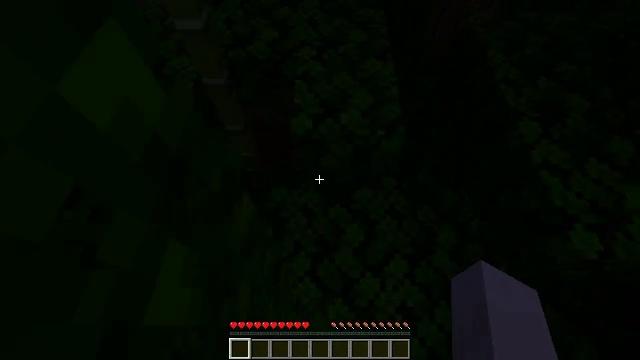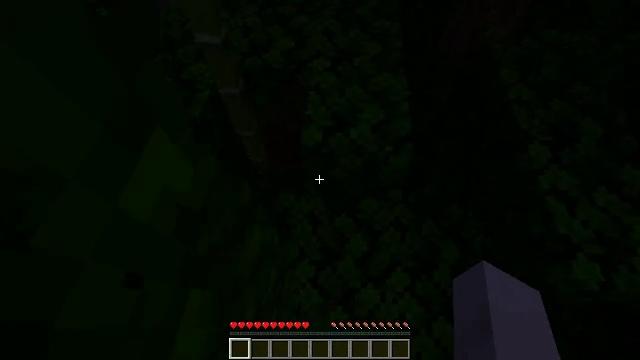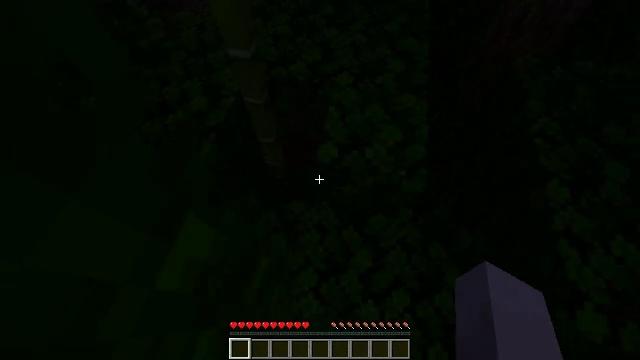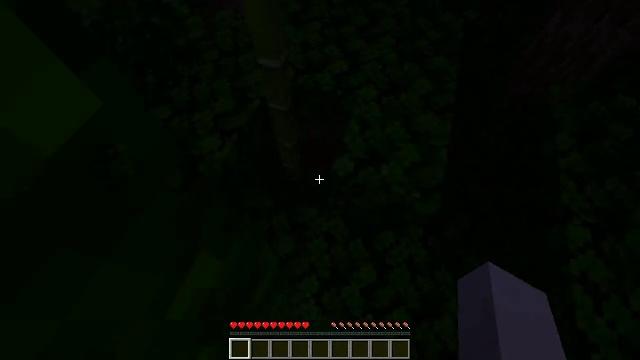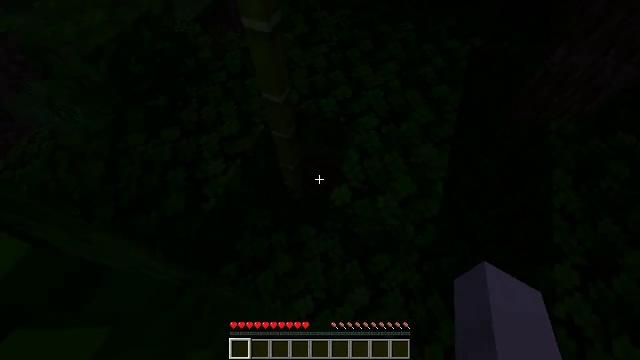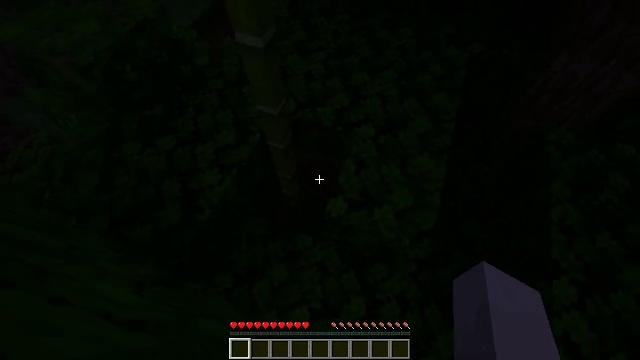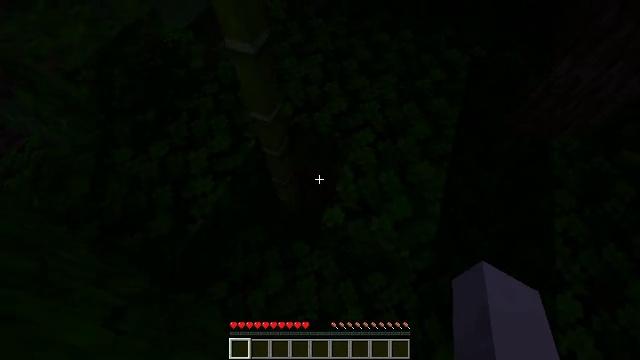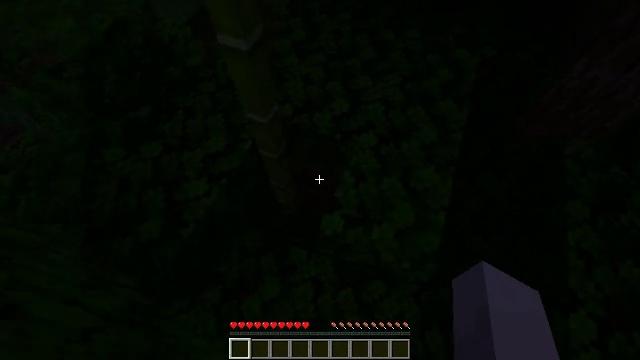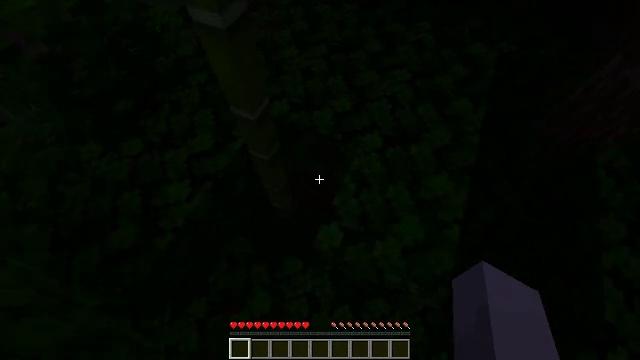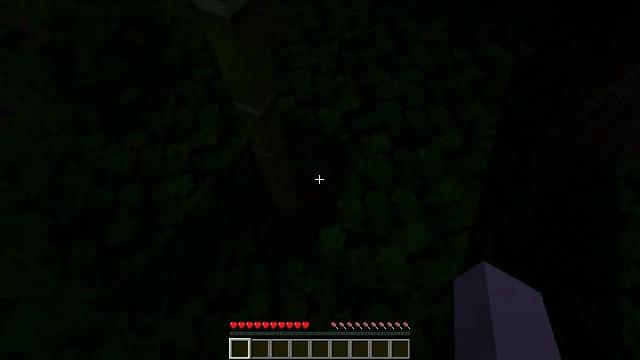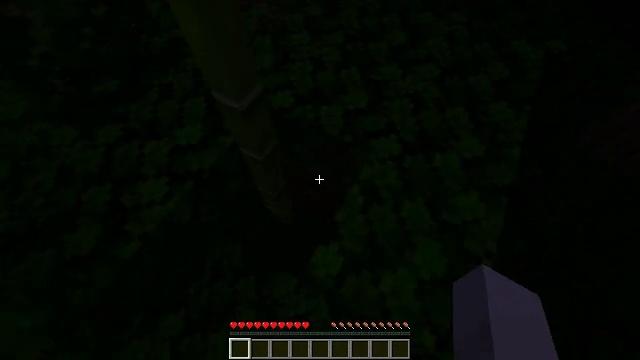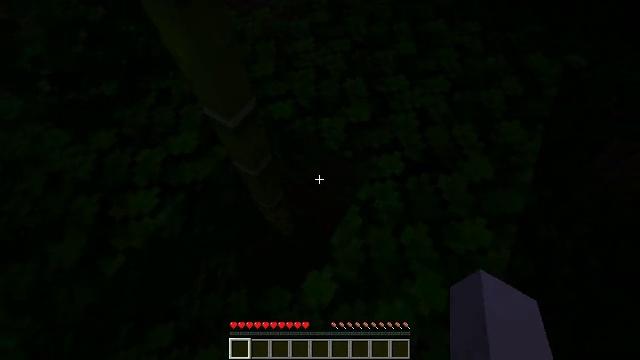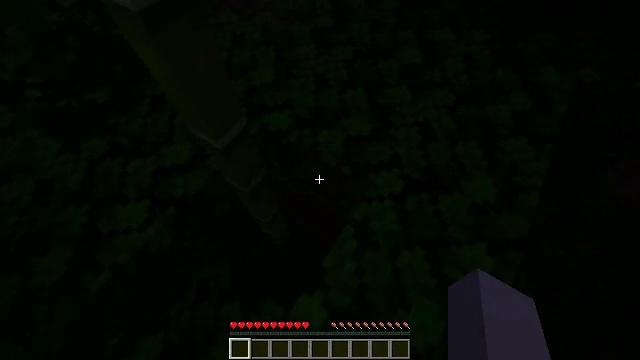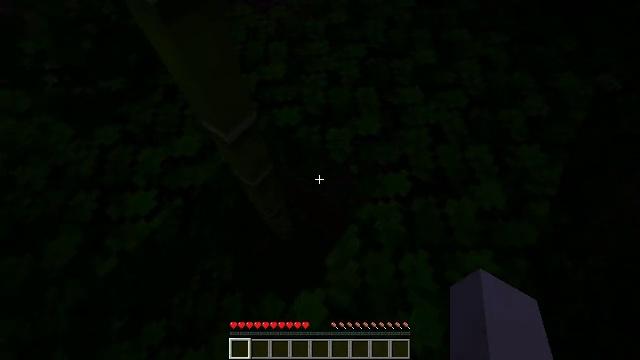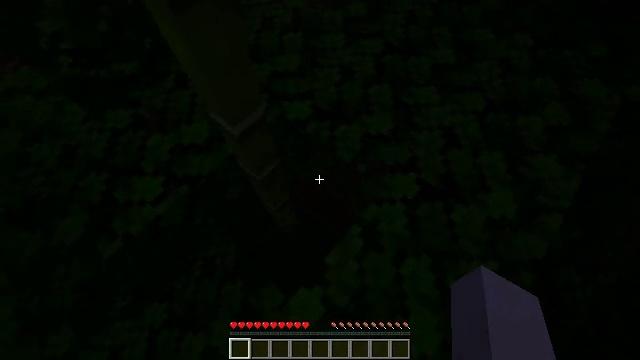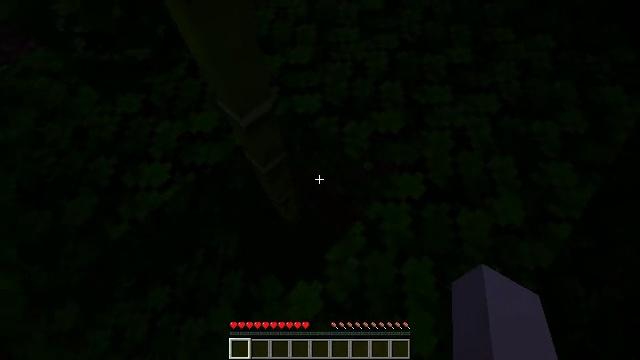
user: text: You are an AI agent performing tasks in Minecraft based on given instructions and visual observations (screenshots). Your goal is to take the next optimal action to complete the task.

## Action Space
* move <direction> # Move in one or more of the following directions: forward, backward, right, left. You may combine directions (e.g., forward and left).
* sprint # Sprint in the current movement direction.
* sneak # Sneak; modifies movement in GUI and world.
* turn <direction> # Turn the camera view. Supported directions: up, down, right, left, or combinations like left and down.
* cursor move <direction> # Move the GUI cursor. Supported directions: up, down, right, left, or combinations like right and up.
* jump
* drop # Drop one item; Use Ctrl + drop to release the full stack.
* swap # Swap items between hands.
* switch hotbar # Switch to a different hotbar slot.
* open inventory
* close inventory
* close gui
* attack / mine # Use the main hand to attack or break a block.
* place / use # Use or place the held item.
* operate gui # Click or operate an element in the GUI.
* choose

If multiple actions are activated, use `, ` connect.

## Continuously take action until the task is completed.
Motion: motion action
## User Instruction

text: Harvest bamboo from the farm.
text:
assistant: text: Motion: move forward, turn left
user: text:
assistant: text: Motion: move forward, turn left
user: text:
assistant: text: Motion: move forward, turn left
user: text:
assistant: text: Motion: move forward, turn left
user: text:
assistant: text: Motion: move forward
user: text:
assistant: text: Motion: move forward
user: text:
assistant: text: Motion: move forward, turn left
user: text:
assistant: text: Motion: move forward, turn left
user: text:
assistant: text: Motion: move forward, turn left
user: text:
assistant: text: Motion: move forward, turn left
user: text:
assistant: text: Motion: turn left
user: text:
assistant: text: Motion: turn left
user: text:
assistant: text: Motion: turn left
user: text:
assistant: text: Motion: turn left and down
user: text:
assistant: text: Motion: turn left and down
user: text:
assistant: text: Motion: no_op
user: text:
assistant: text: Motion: no_op
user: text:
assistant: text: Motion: move left
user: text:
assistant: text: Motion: move left
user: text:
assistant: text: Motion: move left
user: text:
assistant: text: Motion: move left, turn right and down
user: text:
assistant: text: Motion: turn right and down
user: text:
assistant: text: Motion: turn right
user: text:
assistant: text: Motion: turn right and down
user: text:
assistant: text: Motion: turn right
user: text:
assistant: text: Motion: turn right
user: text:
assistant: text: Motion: turn right
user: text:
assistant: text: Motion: turn right
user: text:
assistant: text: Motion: turn right
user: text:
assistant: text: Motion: turn right and up